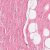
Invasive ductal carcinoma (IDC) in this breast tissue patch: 0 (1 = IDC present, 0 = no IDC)